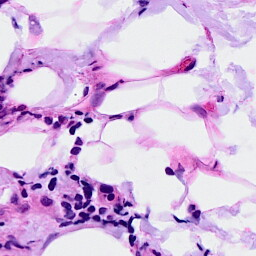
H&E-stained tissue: Breast